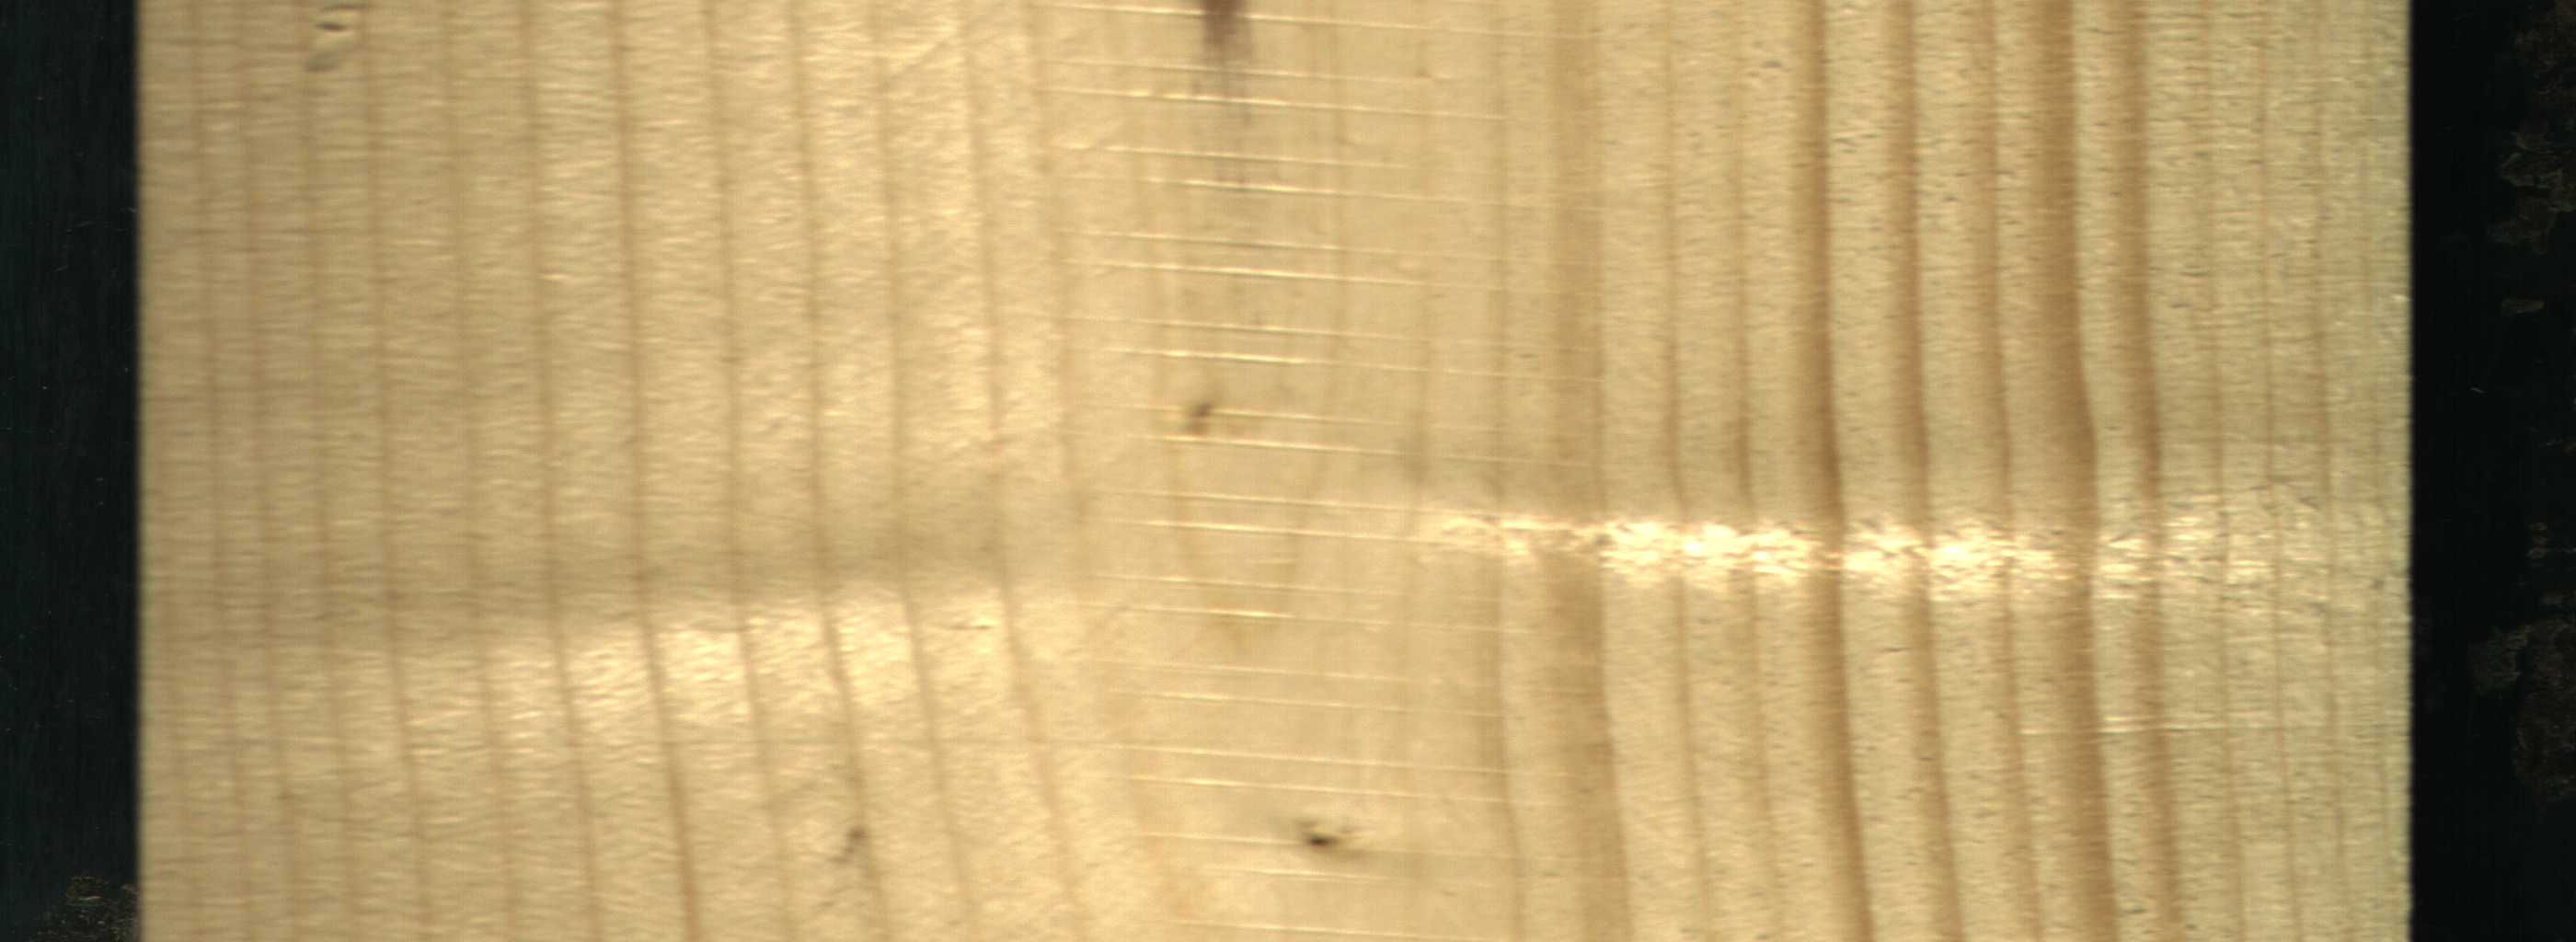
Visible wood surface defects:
Marrow
Live_Knot